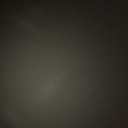
Screen state: off